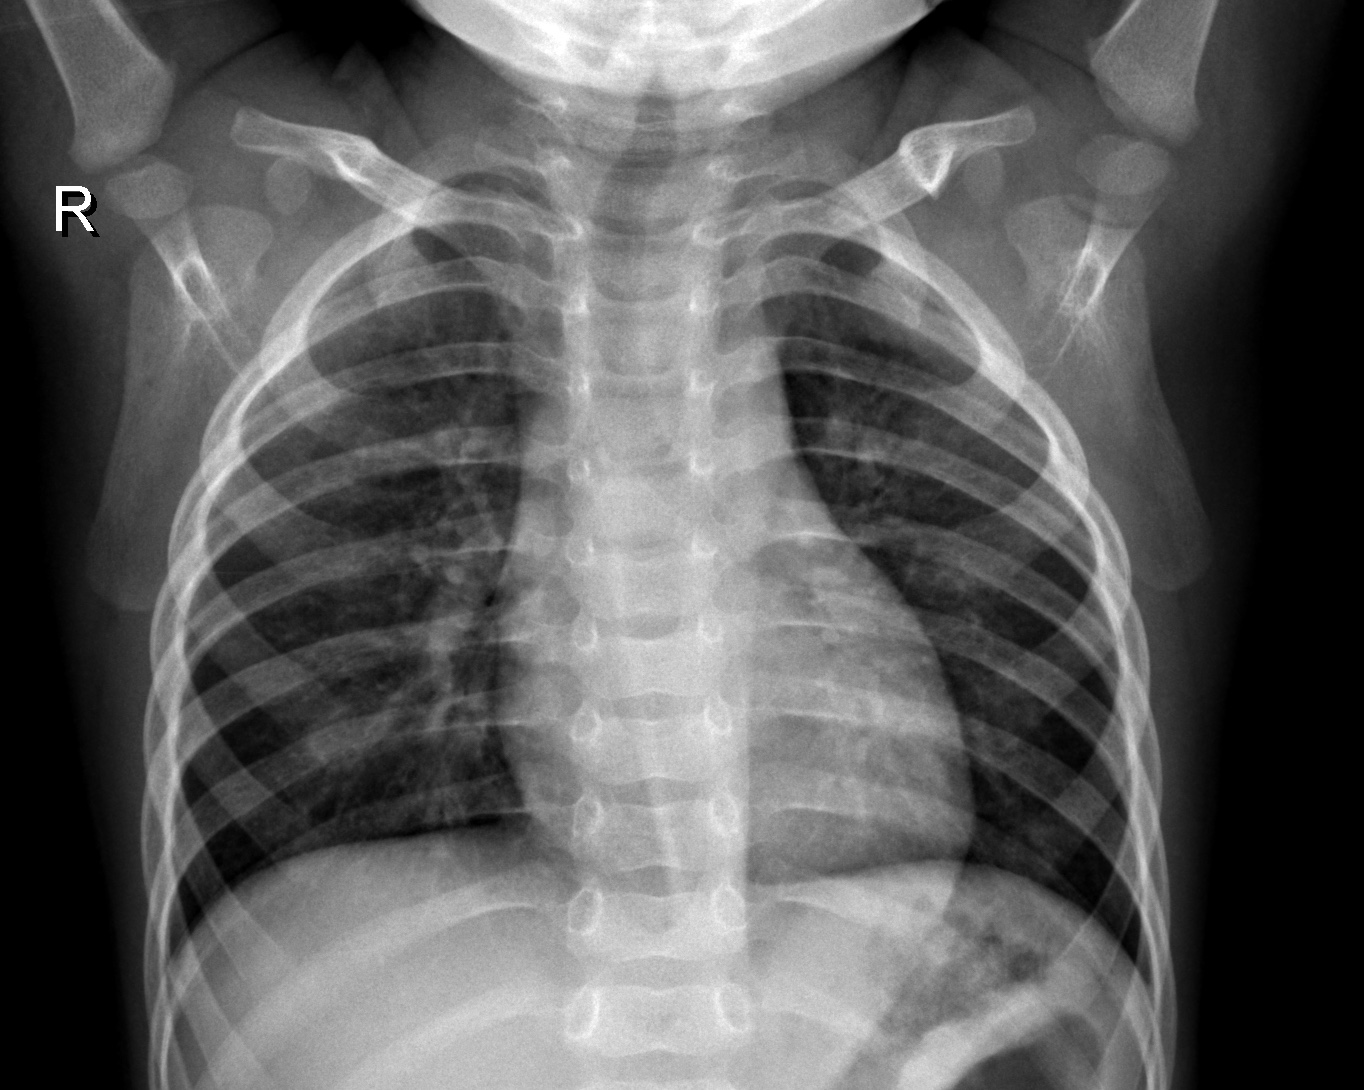
Diagnosis: NORMAL